Brain MRI, t1w sequence, axial 2D slice.
Patient: age 50, sex M, weight 90 kg, height 1.9 m
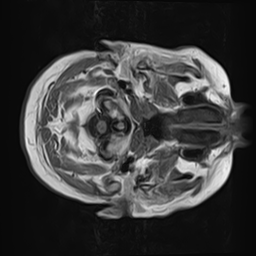